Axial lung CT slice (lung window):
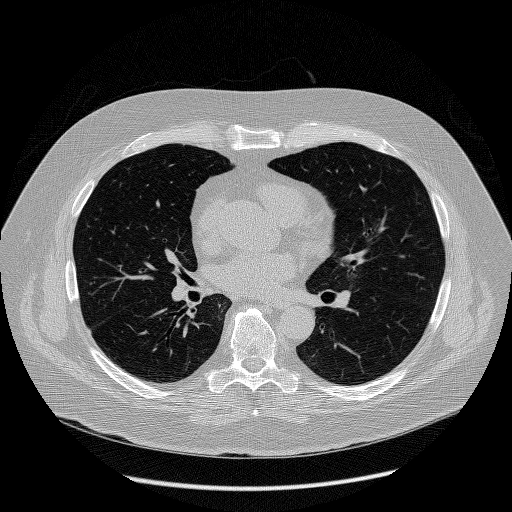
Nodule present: no